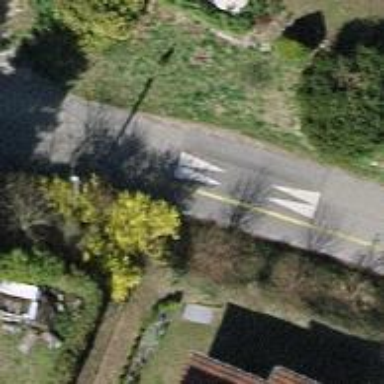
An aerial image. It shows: Traffic calming hump on the road.